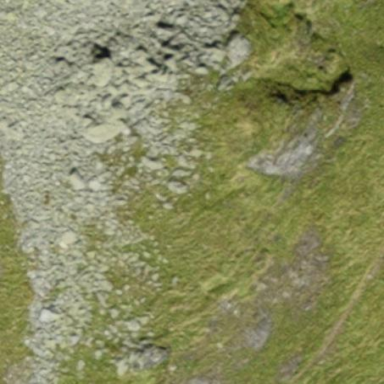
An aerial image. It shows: Scree landscape.